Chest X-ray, AP view. Patient: 23 years old, sex M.
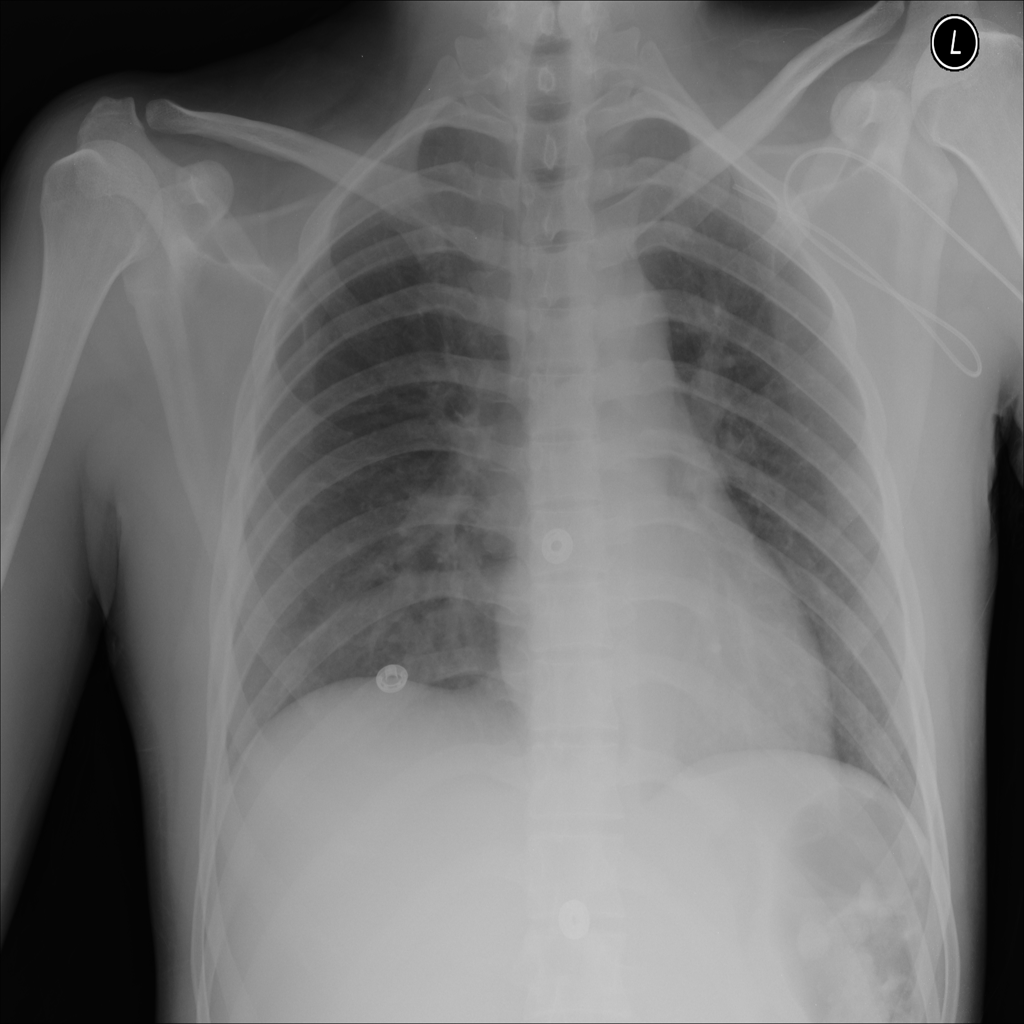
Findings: Pneumonia